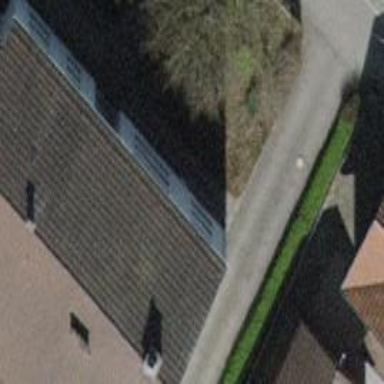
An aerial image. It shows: Gabled roof tile building made up of apartments.